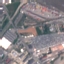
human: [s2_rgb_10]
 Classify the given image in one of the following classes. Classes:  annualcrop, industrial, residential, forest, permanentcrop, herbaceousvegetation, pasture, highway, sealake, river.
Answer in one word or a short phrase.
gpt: Industrial